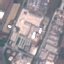
Land use / land cover: Industrial